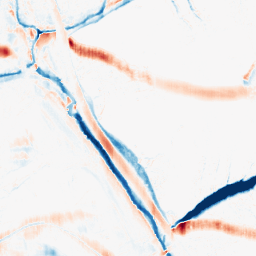
Category: morphological
Decomposition family: morphological_ellipse
Decomposition parameters: operation: average
width: 20
height: 5
Upsampling method: bilinear
Upsampling parameters: scale: 4
Upsampling scale: 4